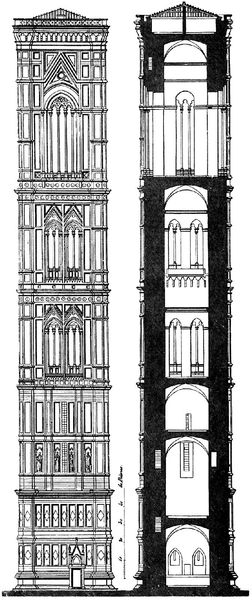
Titel: S. Maria del Fiore in Florenz
Künstler: Filippo Brunelleschi
Standort: Florenz, S. Reparata (EU - I - Toskana)
Schlagwörter: fenster, schwarz, säulen, tür, zeichnung, dach, architektur, turm, ansicht, bogen, fassade, italien, hoch, bögen, glockenturm, stockwerk, schnitt, entwurf, arkaden, etagen, plan, campanile, grundriss, aufriss, tympanon, maßstab, technisch, zwei ansichten, innenansich, zeichnungvorderansicht